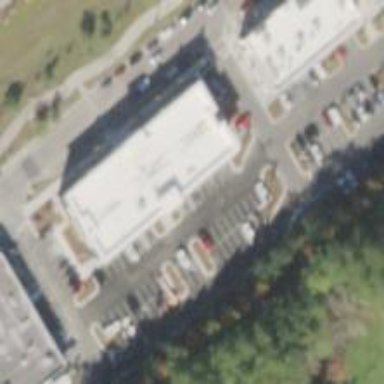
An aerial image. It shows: Healthcare clinic is depicted in the image.